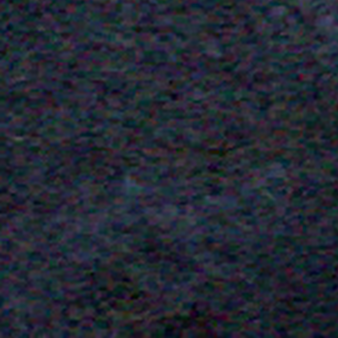
Label: other